Question: '''
query_posts( array(
'post_type' => 'ts_result',
'meta_query' => array(
array(
'key' => '_ts_student_class',
'value' => $exam_reg,
'compare' => '='
),
array(
'key' => '_ts_school_term',
'value' => $exam_term,
),
array(
'key' => '_ts_school_year',
'value' => $exam_year,
)
),
'posts_per_page' => 100
)
);
?>
<table style="border:1px solid black" cellpadding="1.5" cellspacing="5">
<style type="text/css" media="print">
table{
border-collapse:collapse;
}
</style>
<tbody>
<tr>
<th><strong>NAME\SUBJECT</strong></th>
<th><strong>English Studies</strong></th>
<th align='center'><strong>Mathematics</strong></th>
<th align='center'><strong>CCA</strong></th>
<th align='center'><strong>Yoruba Language</strong></th>
<th align='center'><strong>French</strong></th>
<th align='center'><strong>Business Education</strong></th>
</tr>
<?php if ( have_posts() ) : while ( have_posts() ) : the_post(); ?>
<?php
$subject_english_studies_exam_total= get_post_meta(
get_the_ID(),'_ts_subject_english_studies_exam_total',true );
$subject_maths_exam_total= get_post_meta(
get_the_ID(),'_ts_subject_maths_exam_total',true );
$subject_creative_arts_exam_total= get_post_meta(
get_the_ID(),'_ts_subject_creative_arts_exam_total',true );
$subject_yoruba_lang_exam_total= get_post_meta(
get_the_ID(),'_ts_subject_yoruba_lang_exam_total',true );
$subject_french_exam_total= get_post_meta(
get_the_ID(),'_ts_subject_french_exam_total',true );
$subject_business_edu_exam_total= get_post_meta(
get_the_ID(),'_ts_subject_business_edu_exam_total',true );
?>
<tr>
<td><?php the_title(); ?></td>
<td><?php echo $subject_english_studies_exam_total ;?></td>
<td><?php echo $subject_maths_exam_total ;?></td>
<td><?php echo $subject_creative_arts_exam_total ;?></td>
<td><?php echo $subject_yoruba_lang_exam_total ;?></td>
<td><?php echo $subject_french_exam_total ;?></td>
<td><?php echo $subject_business_edu_exam_total ;?></td>
</tr>
</tbody>
</table>
'''
the above query in Wordpress returns the following:

What I seek to achieve is a table with one header and the other post content as rows. presently only the first post values is being formatted properly as table rows.
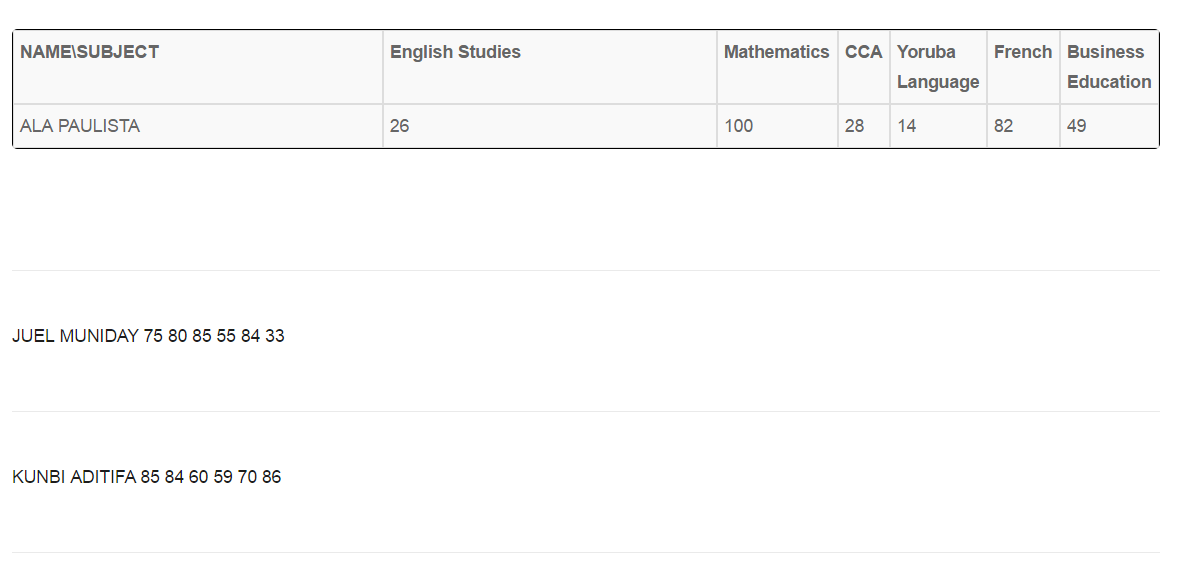
Answer: You have done small mistake by not closing the 'while' loop before the '</tbody>'. Code will be like the following :
'''
<?php if ( have_posts() ) : while ( have_posts() ) : the_post(); ?>
<tr>
<td><?php the_title(); ?></td>
<td><?php echo $subject_english_studies_exam_total ;?></td>
<td><?php echo $subject_maths_exam_total ;?></td>
<td><?php echo $subject_creative_arts_exam_total ;?></td>
<td><?php echo $subject_yoruba_lang_exam_total ;?></td>
<td><?php echo $subject_french_exam_total ;?></td>
<td><?php echo $subject_business_edu_exam_total ;?></td>
</tr>
<?php endwhile;endif; ?>
'''
Hope it helps you.